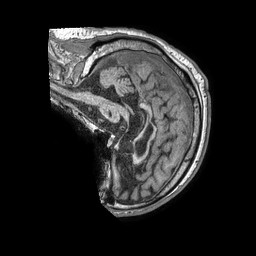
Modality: T1w
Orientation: sagittal
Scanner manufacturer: philips
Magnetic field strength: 1.5 T
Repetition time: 0.007582 s
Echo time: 0.003446 s